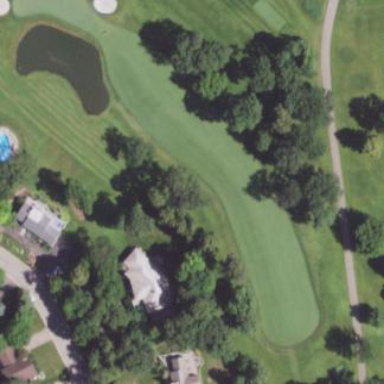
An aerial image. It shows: Golf fairway surrounded by grass.